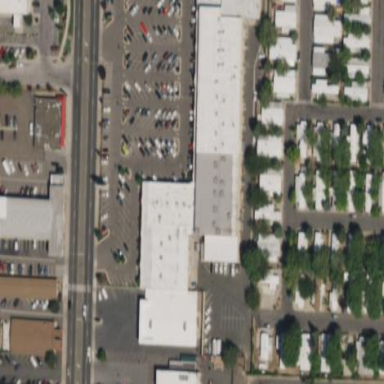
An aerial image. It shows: Retail building.